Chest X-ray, PA view. Patient: 55 years old, sex M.
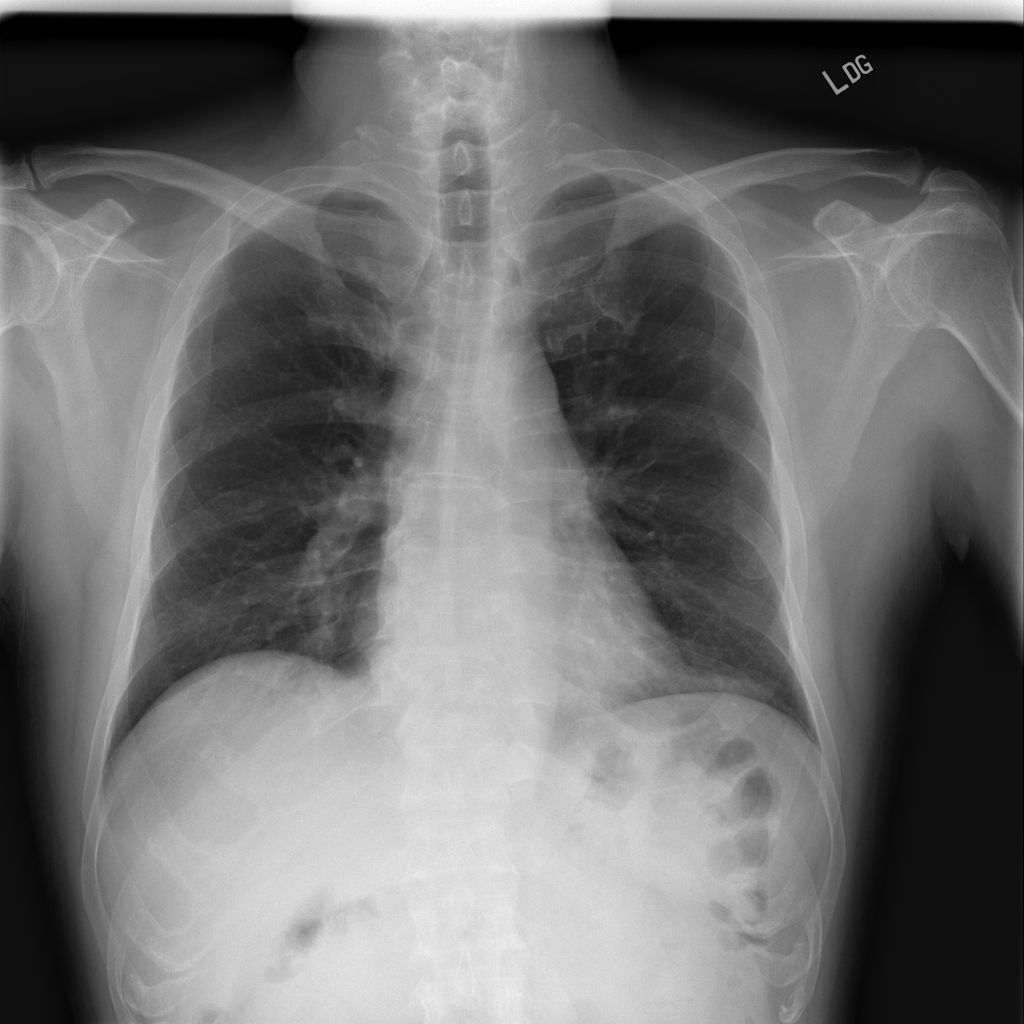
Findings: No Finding